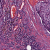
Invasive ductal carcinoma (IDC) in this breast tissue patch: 1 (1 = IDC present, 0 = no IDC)